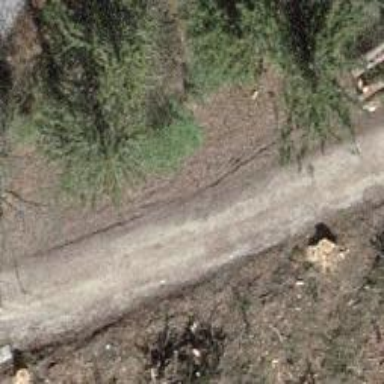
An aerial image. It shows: Gravel track with grade 2 quality.